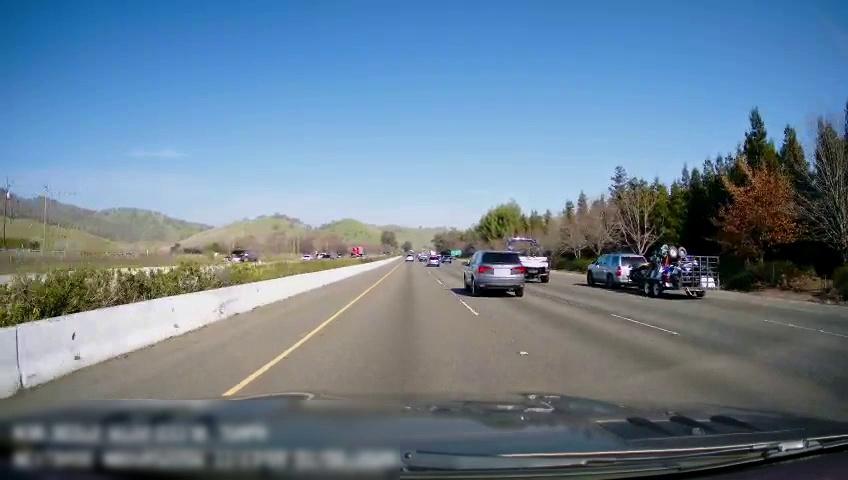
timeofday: Day
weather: Sunny
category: Drivable Space
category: Vehicles | Car
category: Vehicles | Car
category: Vehicles | Car
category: Vehicles | Car
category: Vehicles | Truck
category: Vehicles | SUV
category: Vehicles | SUV
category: Vehicles | Other LV
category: Vehicles | Other LV
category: Vehicles | SUV
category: Vehicles | SUV
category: Lanes | Current Lane
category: Lanes | Current Lane
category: Lanes | Alternate Lane
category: Lanes | Alternate Lane
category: Lanes | Alternate Lane
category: Traffic | Signs